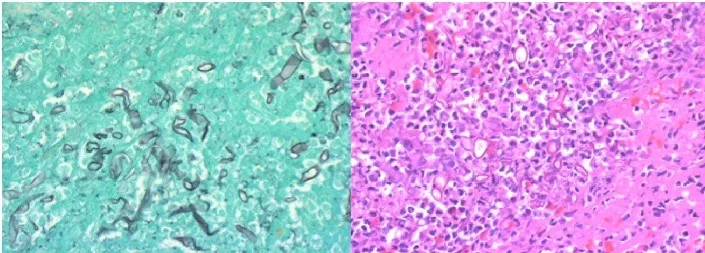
(Left) Gomori methenamine silver (GMS) stain highlighting fungal wall and the pathognomonic non-septate branching hyphae. (Right) High-power H&E stain demonstrating hyphae and inflammatory cells with limited blood product. Photo Credit: Sin Nguyen, MD.
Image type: pathology (methenamine_silver)